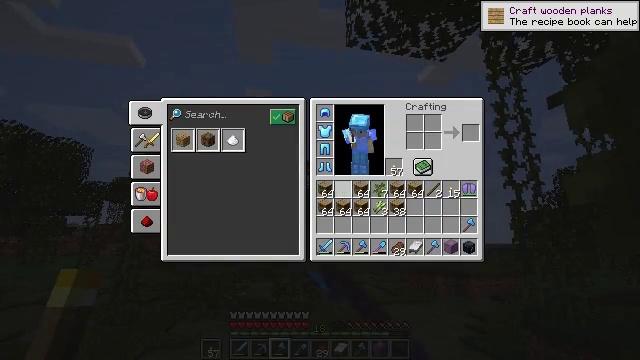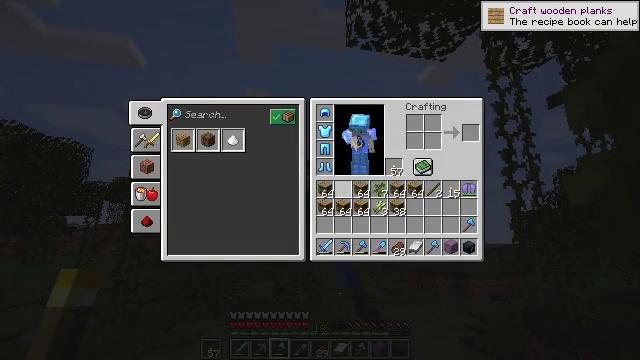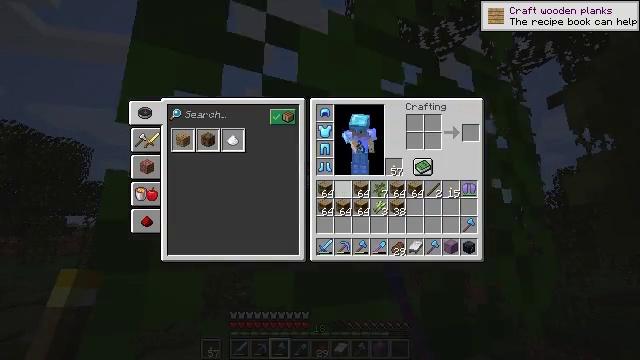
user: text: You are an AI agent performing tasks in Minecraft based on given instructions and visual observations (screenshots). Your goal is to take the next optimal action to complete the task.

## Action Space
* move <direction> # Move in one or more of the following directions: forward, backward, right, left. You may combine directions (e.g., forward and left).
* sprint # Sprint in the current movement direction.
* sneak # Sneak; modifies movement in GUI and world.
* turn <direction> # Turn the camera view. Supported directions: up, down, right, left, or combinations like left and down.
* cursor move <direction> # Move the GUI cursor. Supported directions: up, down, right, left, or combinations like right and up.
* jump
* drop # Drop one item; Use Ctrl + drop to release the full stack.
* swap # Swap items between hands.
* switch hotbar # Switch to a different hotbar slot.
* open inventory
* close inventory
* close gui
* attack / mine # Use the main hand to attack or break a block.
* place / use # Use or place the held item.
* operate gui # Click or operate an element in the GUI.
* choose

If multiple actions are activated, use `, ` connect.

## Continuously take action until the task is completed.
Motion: motion action
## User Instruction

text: Remove oak leaves from the inventory.
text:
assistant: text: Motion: sprint
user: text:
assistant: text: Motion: sprint
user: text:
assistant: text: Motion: sprint